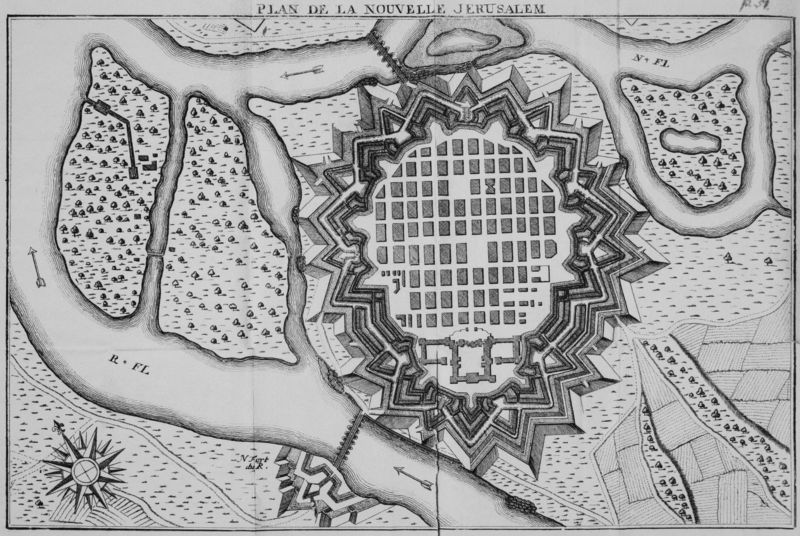
Titel: Grundriss der Stadt Mannheim mit dem Residenzgrundriss nach Herwartels Planung
Institution: unbekannt
Schlagwörter: wasser, weiß, bäume, fluss, landschaft, see, stadt, teich, ufer, schwarz, skizze, strasse, zeichnung, anlage, gebäude, rose, schloss, wiese, muster, architektur, barock, rahmen, felder, flusslauf, häuser, norden, brücke, büsche, gewässer, kirche, wege, wiesen, insel, spitzen, wald, kreis, rund, schrift, papier, ansicht, süden, wüste, mauer, gelände, grafik, graphik, linien, platz, vogelperspektive, französisch, hafen, wehr, spitz, symmetrie, gerade, umriss, befestigung, aufsicht, oben, rechtecke, straßen, burg, eckig, palast, stern, draufsicht, festung, druck, schwarzweiss, druckgrafik, stich, überschrift, worte, topografie, entwurf, neu, quadrate, geometrisch, zacken, karte, rosette, richtung, weier, graben, stadtmauer, plan, landkarte, kupferstich, fort, israel, jerusalem, bepflanzung, pfeil, gedruckt, pfeile, raster, anordnung, landstrich, legende, brücken, flussinsel, flüsse, inseln, delta, lager, grundriss, gezackt, bauplan, leitungen, teilung, wall, lageplan, zellen, planstadt, planung, plätze, stadtplan, übersicht, sternförmig, synagoge, kastell, befestigungsanlage, bastion, zitadelle, verteidigung, wehranlage, felderung, ehrenhof, strassenzüge, himmelsrichtung, heiliges land, jordan, umland, gitternetz, windrose, idealplan, wehrhaft, konstruiert, seriendruck, zwinger, straßenkarte, kompass, süd, plananlage, nord, dtich, mannheim, neues, idealstadt, fortifikation, richtungspfeile, bastien, fliesrichtung, fliessrichtung, for, landschuf, n fl, nebenarme, neues jerusalem, nouvelle, plan de la nouvelle jerusalem, r fl, strasenraster, straßenplan, bollwerk, wallanlage, flußarm, oplan, eingeteilt, jersalem, fkenn ich